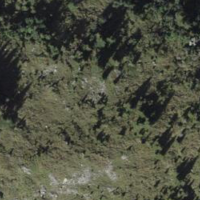
EUNIS habitat code: 32
Species observed at this site:
Miramella alpina
Cyaniris semiargus
Erebia euryale